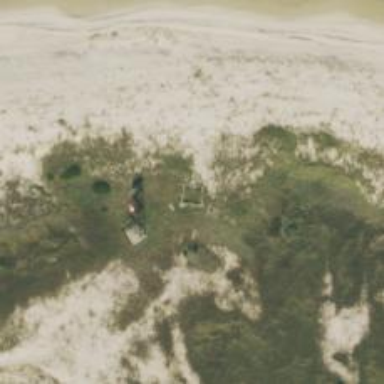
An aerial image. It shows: Historic lighthouse ruins.